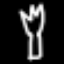
Label: fork